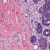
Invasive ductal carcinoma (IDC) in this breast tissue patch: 0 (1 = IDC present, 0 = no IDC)